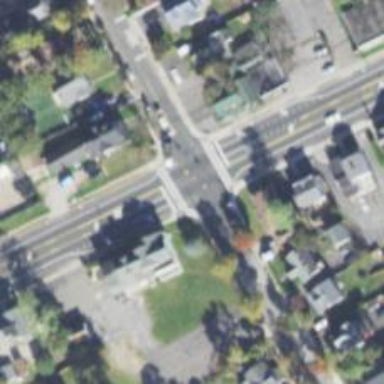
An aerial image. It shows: Unmarked road crossing.